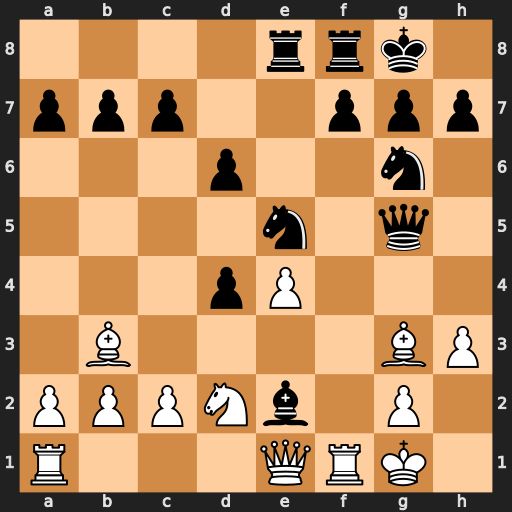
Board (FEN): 4rrk1/ppp2ppp/3p2n1/4n1q1/3pP3/1B4BP/PPPNb1P1/R3QRK1
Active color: w
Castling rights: -
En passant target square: -
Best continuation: Rf5 Qe3+ Bf2 Qh6 Qxe2